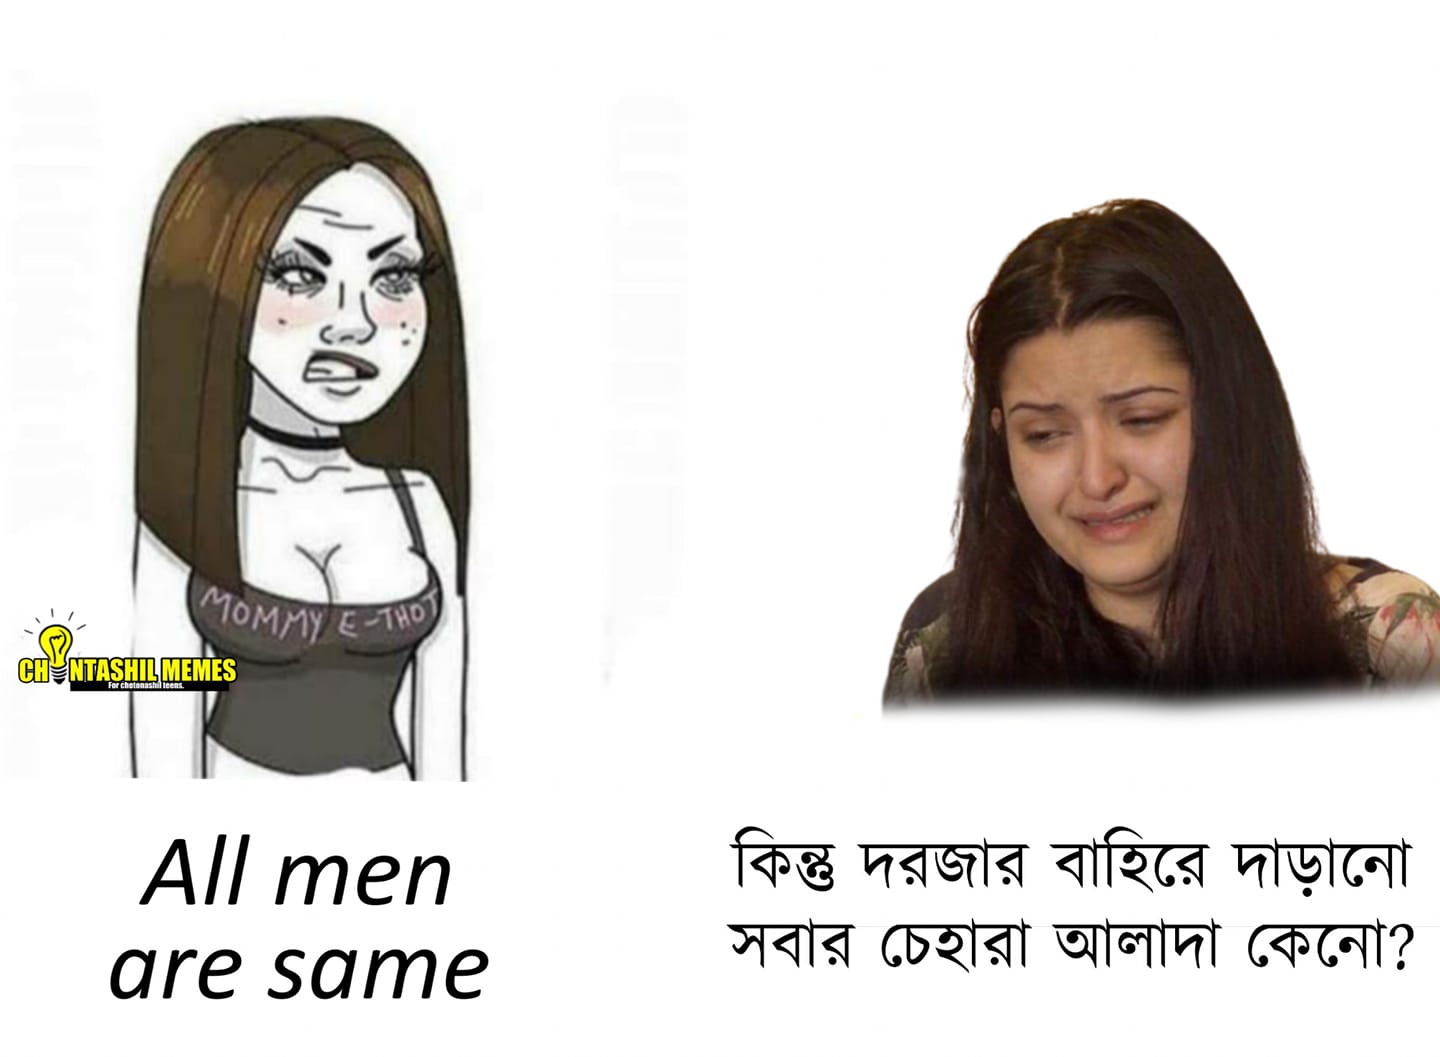
Caption: All men are same     কিন্তু দরজার বাহিরে দাড়ানো সবার চেহারা আলাদা কেনো ?
Label: hate